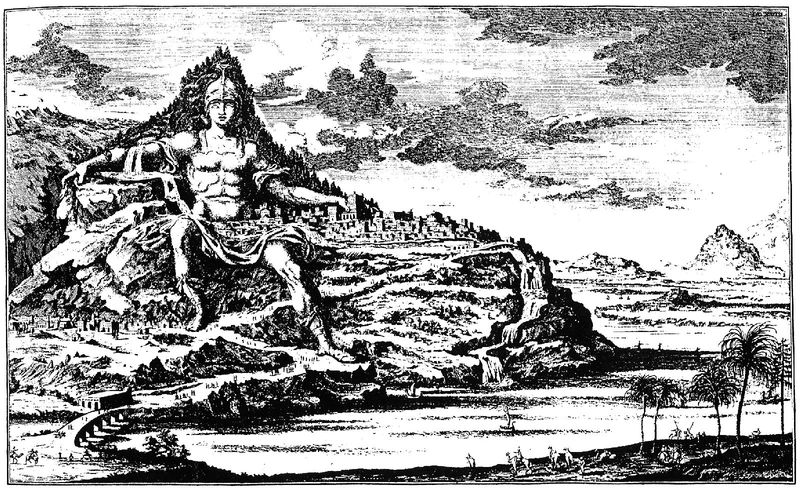
Titel: Der Macedonische Berg Athos in Riesen-Gestalt, Entwurff einer historischenArchitektur, 1. Buch, Tafel 18
Künstler: Johann Bernhard Fischer von Erlach
Schlagwörter: berg, felsen, gott, himmel, mann, wasser, wolken, menschen, see, stadt, zeichnung, tuch, brücke, wasserfall, schiff, berge, massiv, fluß, bucht, antike, druck, helm, rüstung, rom, römer, krieger, palmen, apoll, riese, ares, gigant